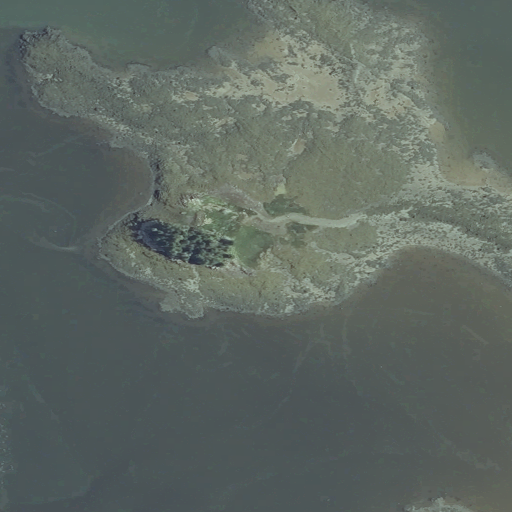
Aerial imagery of island in Maine named Bar Island containing open water and herbaceous wetlands